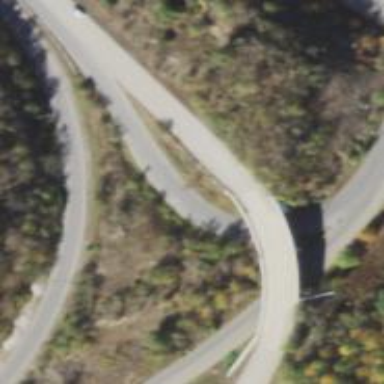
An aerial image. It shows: Trunk link highway.